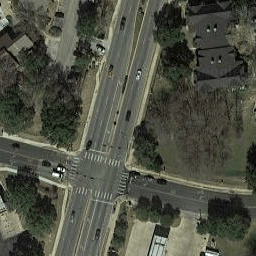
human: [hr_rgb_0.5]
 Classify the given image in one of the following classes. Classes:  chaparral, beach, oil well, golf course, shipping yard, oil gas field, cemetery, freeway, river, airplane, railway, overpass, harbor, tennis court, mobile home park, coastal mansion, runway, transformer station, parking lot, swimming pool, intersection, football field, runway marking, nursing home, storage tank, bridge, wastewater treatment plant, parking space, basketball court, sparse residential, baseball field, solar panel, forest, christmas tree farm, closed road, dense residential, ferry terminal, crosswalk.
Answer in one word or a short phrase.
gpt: intersection